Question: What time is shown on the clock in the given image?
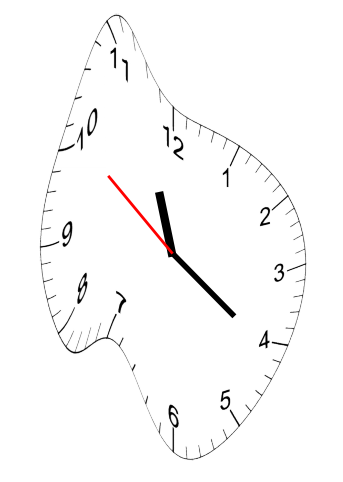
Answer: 11:20:51